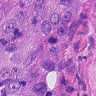
Metastatic tissue present: yes